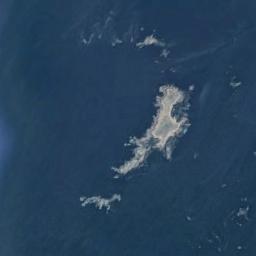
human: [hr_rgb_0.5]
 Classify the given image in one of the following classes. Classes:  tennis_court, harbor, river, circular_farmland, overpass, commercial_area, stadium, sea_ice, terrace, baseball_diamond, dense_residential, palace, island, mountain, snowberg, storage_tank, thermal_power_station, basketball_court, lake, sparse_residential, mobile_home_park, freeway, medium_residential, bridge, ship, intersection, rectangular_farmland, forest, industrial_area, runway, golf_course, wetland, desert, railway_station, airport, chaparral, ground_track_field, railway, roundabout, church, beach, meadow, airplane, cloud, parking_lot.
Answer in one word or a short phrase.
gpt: island